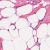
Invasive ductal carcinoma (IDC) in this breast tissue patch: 0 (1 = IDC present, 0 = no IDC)